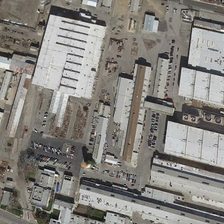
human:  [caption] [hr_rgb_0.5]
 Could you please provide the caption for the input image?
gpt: the light grey workshops are surrounded by some cars .

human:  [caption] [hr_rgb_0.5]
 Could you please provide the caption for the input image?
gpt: many cars are parking in this prosperous industrial area where roofs are white .

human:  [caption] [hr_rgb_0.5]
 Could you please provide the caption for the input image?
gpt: between the two road is a factory with parked automobiles on the concrete .

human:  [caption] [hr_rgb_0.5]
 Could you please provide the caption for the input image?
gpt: between the two road is a factory with parked automobiles on the concrete .

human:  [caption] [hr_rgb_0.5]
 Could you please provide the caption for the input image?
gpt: some gray industrial buildings are in a factory .